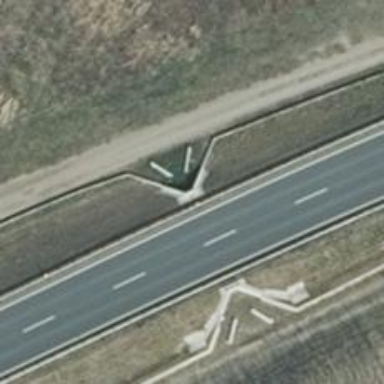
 designed as tunnel for animals to safely pass underneath roads."